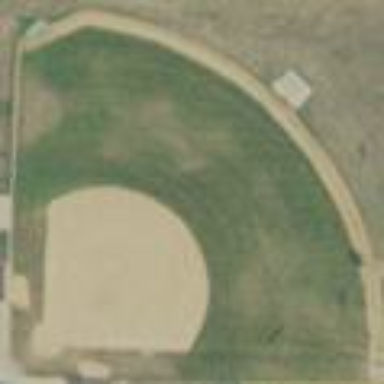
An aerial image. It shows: Softball pitch for baseball.